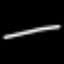
Label: line